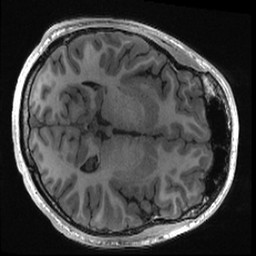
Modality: T1w
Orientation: axial